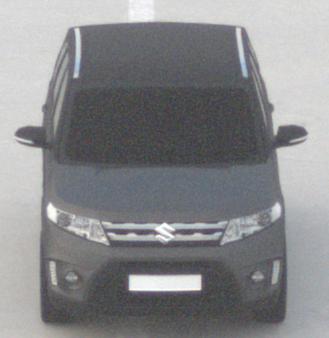
Make: Suzuki
Model: Vitara 1.6
Detailed model: Vitara (LY)
Model produced from: 2015/04
Model produced until: 2018/08
Doors: 5
Color: gray
Road condition: dry road
Daytime: morning or afternoon
Contrast: low contrast